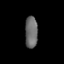
Tissue: skin
Cell type: Epithelial cells
Senescence score: 0.9283
Nuclear area (px): 396
Mean DAPI intensity: 105.864